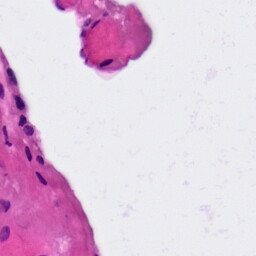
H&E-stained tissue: Lung